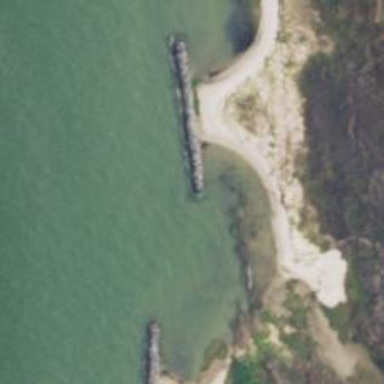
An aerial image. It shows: Breakwater structure.